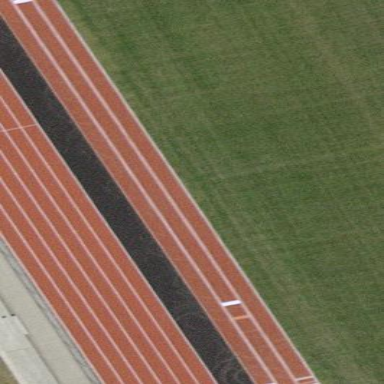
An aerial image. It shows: Track in the leisure land designated for long jump sports.